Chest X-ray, AP view. Patient: 40 years old, sex M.
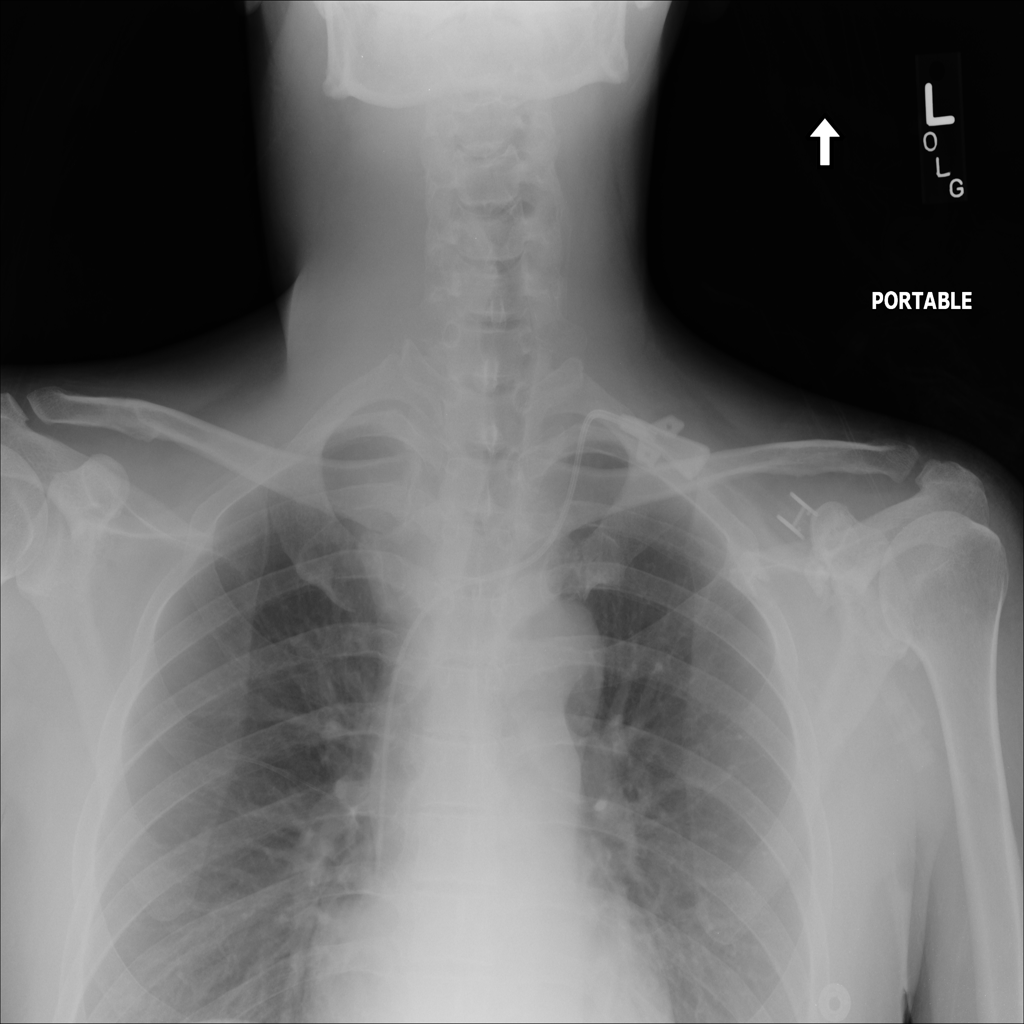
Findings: No Finding